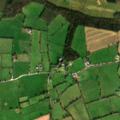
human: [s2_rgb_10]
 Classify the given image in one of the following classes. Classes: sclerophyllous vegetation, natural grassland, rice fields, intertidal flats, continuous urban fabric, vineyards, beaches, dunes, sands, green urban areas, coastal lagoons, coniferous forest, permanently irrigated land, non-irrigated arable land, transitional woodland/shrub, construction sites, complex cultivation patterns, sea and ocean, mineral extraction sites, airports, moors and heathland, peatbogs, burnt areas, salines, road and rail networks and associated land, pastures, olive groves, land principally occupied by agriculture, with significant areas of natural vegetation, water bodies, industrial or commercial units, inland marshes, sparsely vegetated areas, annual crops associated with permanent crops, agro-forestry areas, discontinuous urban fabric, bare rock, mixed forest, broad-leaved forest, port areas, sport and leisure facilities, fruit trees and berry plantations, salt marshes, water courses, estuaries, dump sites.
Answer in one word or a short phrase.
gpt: pastures, broad-leaved forest, mixed forest